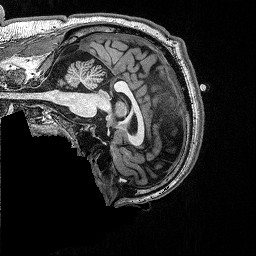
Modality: T1w
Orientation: sagittal
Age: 39
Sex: male
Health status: ill
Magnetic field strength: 3 T
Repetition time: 2.53 s
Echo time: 0.00331 s